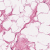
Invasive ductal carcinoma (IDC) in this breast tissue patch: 0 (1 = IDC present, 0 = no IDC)